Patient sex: F
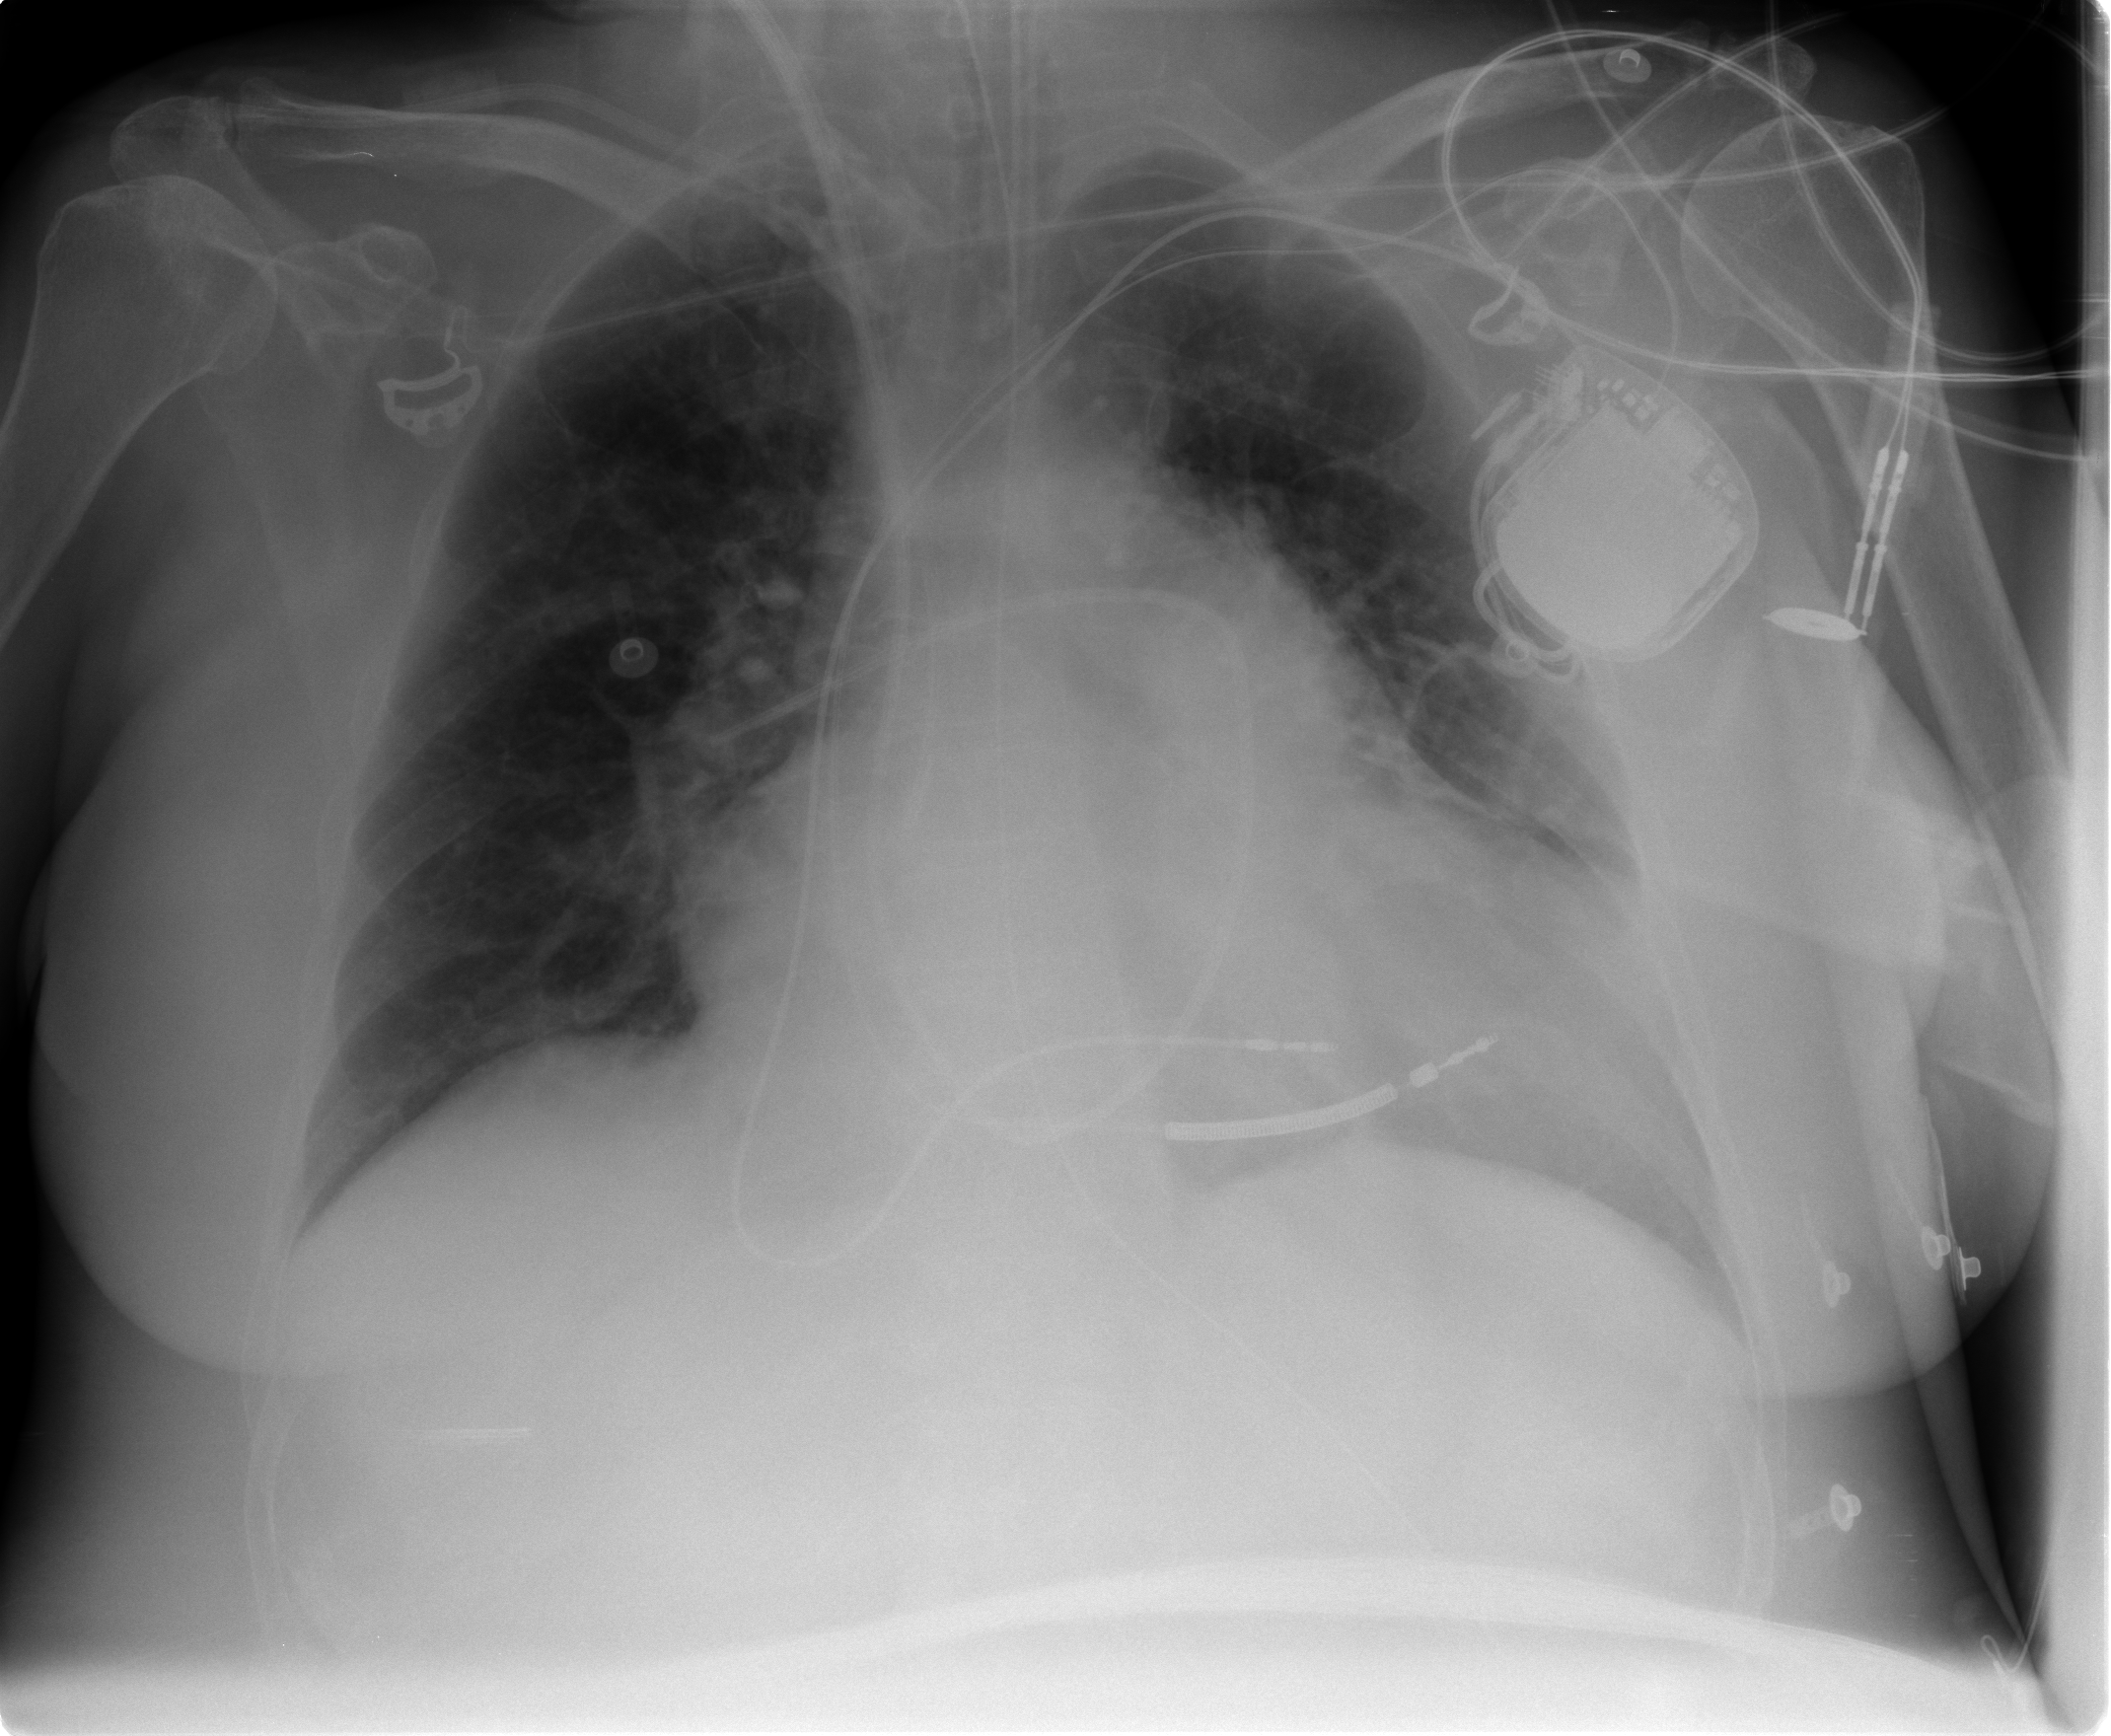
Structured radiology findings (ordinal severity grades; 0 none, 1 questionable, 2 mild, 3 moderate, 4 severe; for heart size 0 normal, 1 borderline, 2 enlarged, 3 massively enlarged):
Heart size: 2
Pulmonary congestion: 2
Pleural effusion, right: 0
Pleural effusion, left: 0
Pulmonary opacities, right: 0
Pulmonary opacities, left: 0
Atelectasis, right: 0
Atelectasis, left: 0